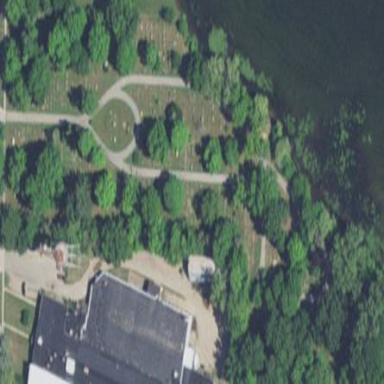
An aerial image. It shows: Cemetery.